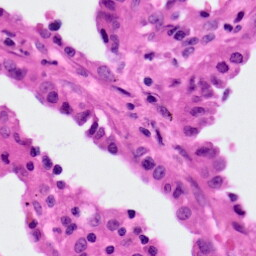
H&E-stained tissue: Lung